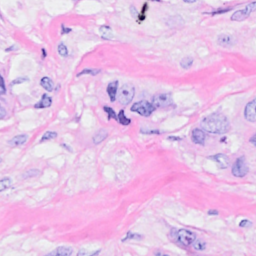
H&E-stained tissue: Breast